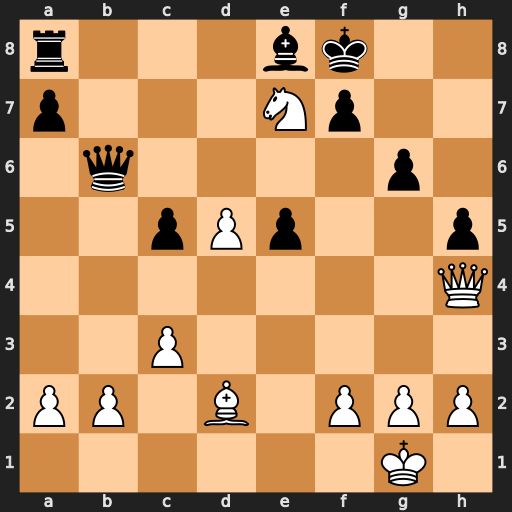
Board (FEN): r3bk2/p3Np2/1q4p1/2pPp2p/7Q/2P5/PP1B1PPP/6K1
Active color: w
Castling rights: -
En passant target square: -
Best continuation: Bh6#